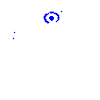
Particle: pion